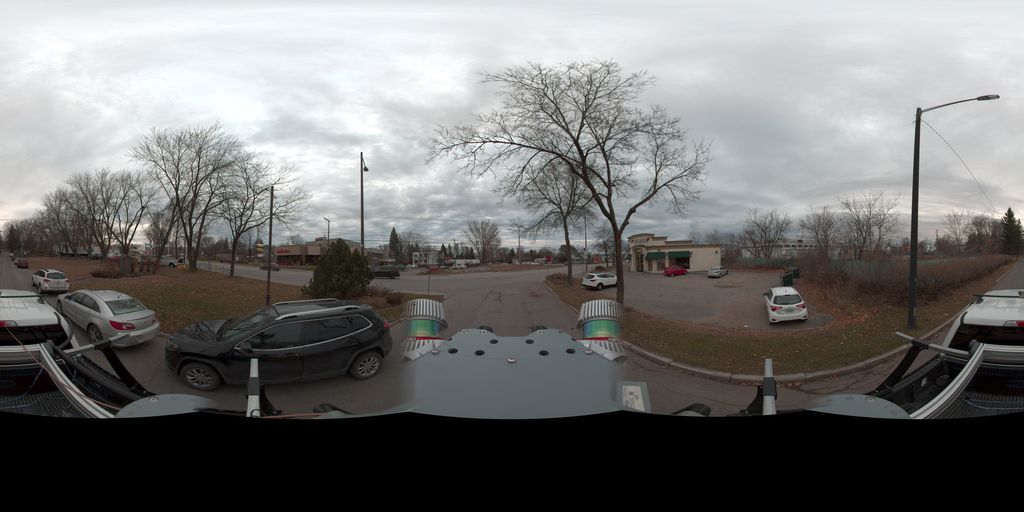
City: quebec_city